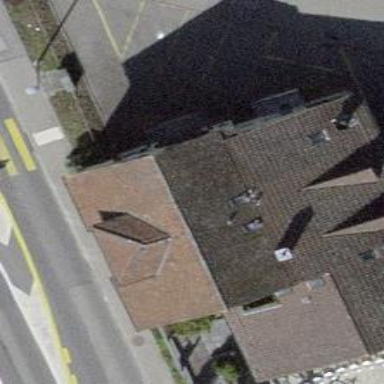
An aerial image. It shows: Restaurant.